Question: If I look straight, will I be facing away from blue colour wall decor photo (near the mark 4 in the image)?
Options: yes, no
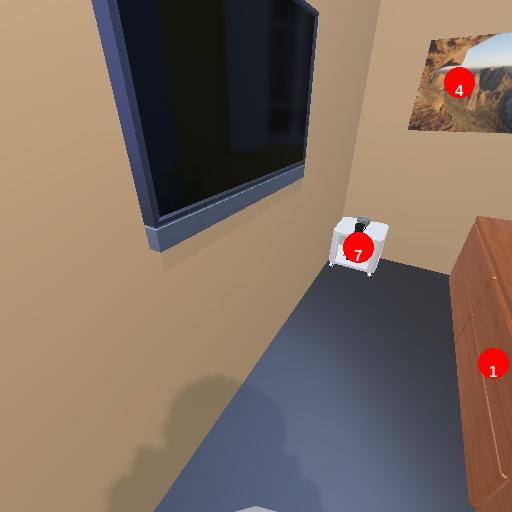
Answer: yes